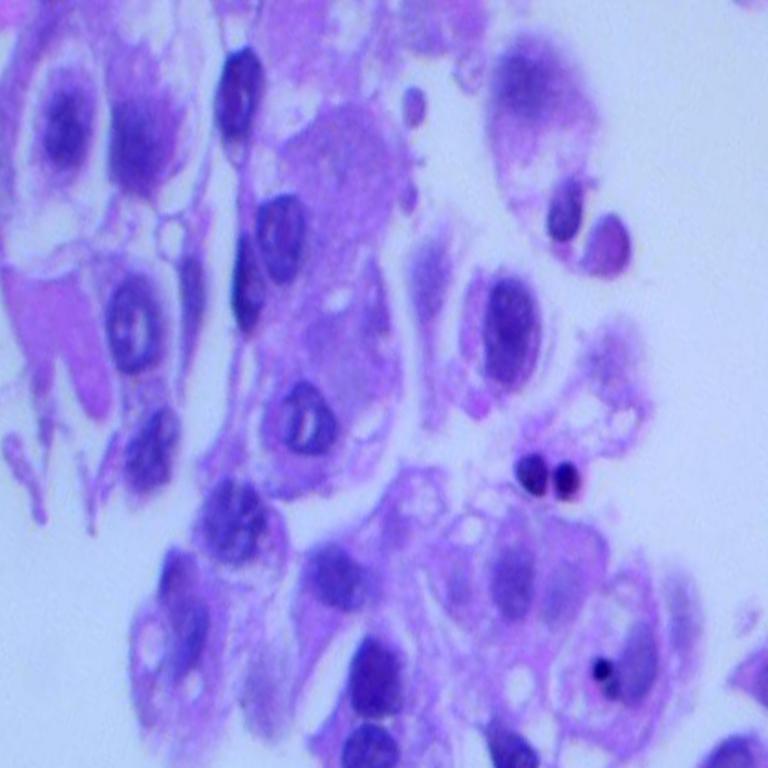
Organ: lung
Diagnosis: adenocarcinomas